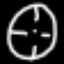
Label: clock